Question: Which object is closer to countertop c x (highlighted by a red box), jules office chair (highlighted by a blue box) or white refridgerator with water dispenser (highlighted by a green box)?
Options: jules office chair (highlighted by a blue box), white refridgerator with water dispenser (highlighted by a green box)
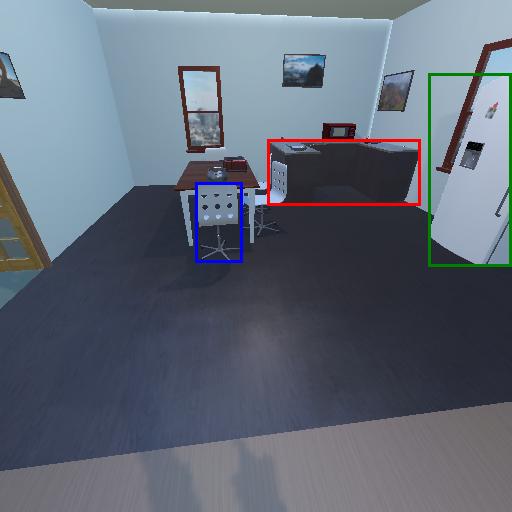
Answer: jules office chair (highlighted by a blue box)